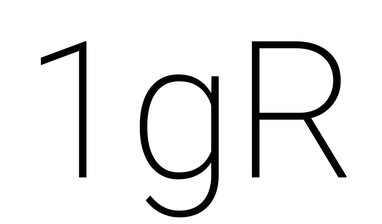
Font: Roboto_ExtraLight